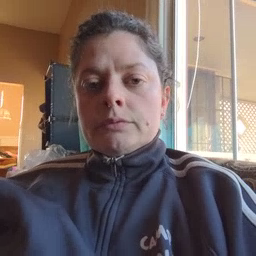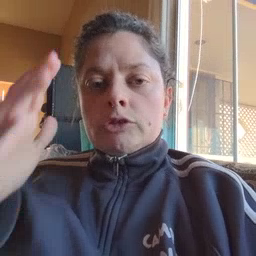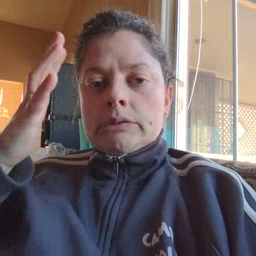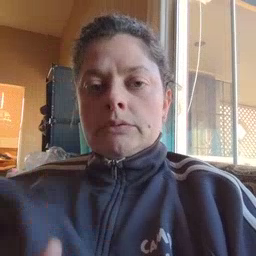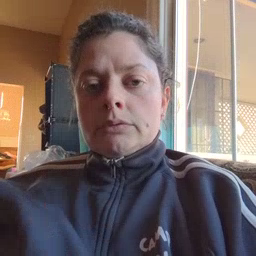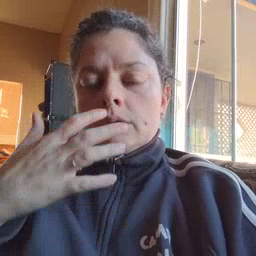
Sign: tree